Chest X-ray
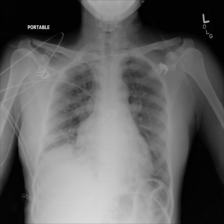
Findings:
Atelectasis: negative
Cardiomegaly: negative
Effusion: negative
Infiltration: negative
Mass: negative
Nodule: negative
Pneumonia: negative
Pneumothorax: negative
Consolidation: negative
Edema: negative
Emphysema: negative
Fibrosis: negative
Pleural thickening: negative
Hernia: negative